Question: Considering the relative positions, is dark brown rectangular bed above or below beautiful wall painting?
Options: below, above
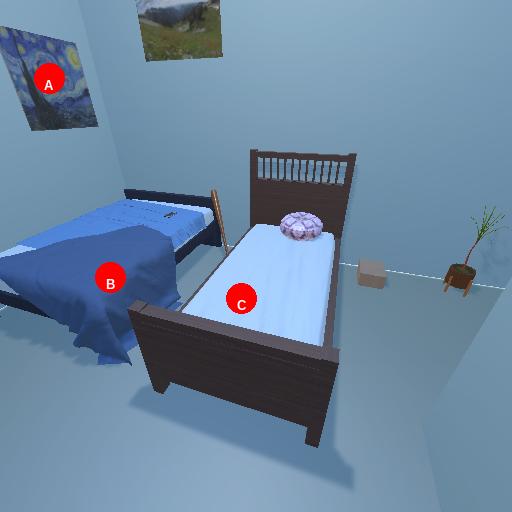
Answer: below